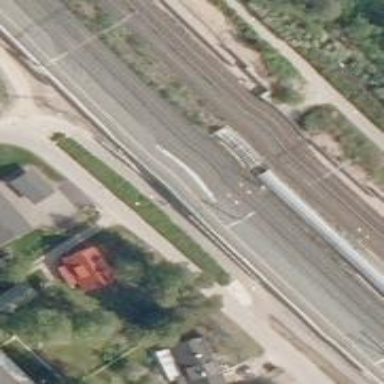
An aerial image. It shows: Railway with continuous electrified contact lines.